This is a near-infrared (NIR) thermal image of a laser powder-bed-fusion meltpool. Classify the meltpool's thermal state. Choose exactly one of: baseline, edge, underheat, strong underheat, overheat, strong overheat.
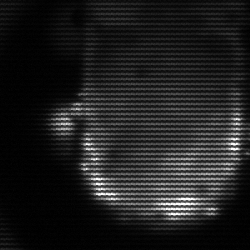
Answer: baseline